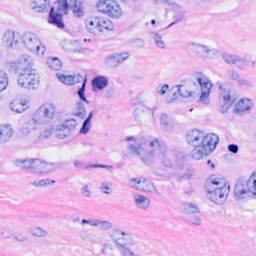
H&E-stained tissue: Breast